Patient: sex M, age 48
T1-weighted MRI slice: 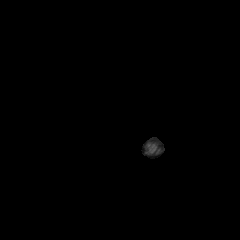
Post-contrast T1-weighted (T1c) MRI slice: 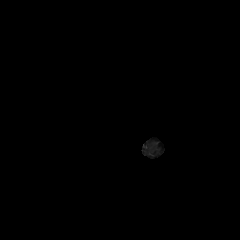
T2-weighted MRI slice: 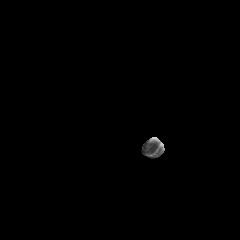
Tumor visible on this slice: no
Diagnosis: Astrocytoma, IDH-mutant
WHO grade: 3